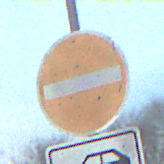
Verkehrszeichen: VerbotDerEinfahrt
Zusatzzeichen unten: MehrspurigeFahrzeugeFrei1
Umgebung: Outdoor, RoadRail
Tageszeit: SunriseSunset
Wetter: PartlyCloudy
Licht: Natural
Jahreszeit: NotSpecified
Kontrast: LowContrast